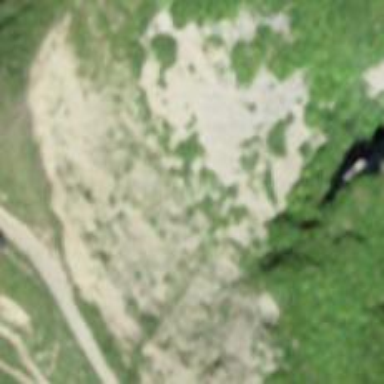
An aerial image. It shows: Cliff in nature.